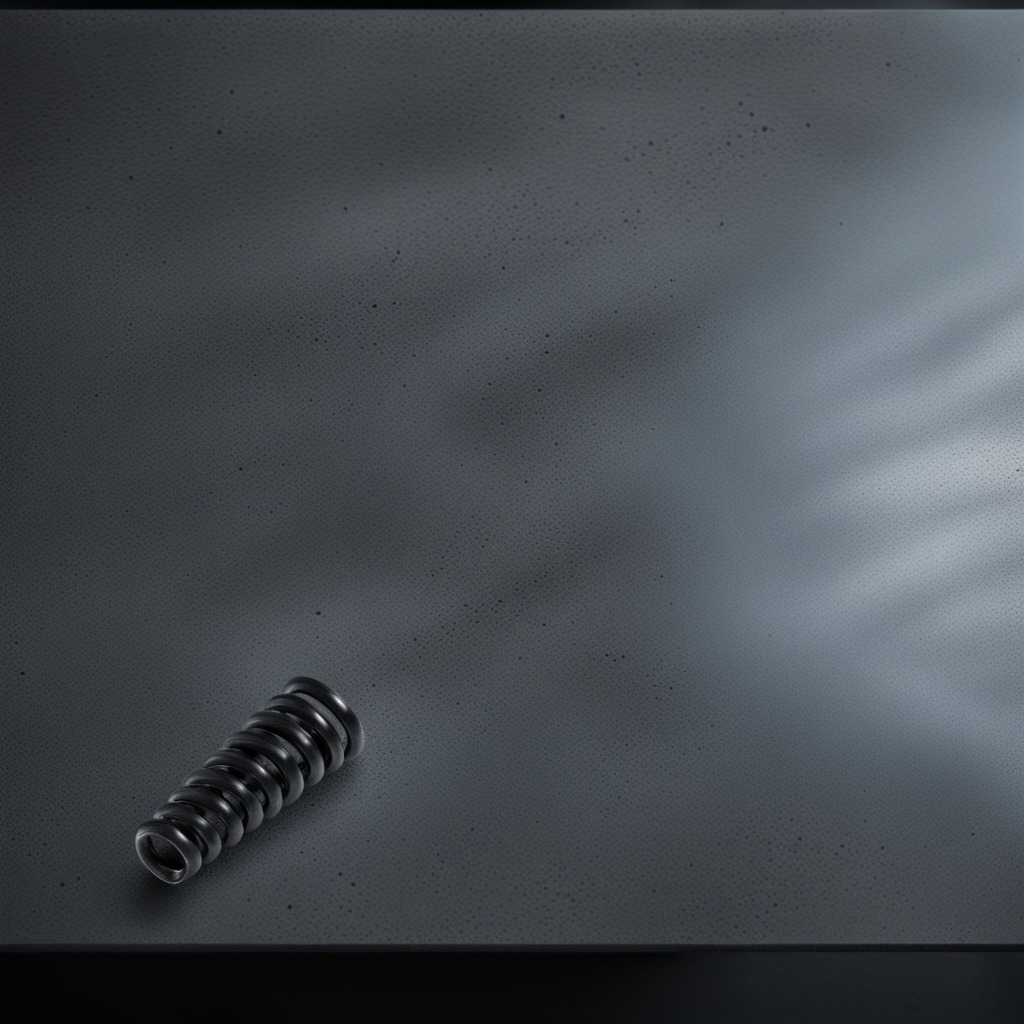
A coiled metal spring is lying on a clean granite table inside a workshop at night.